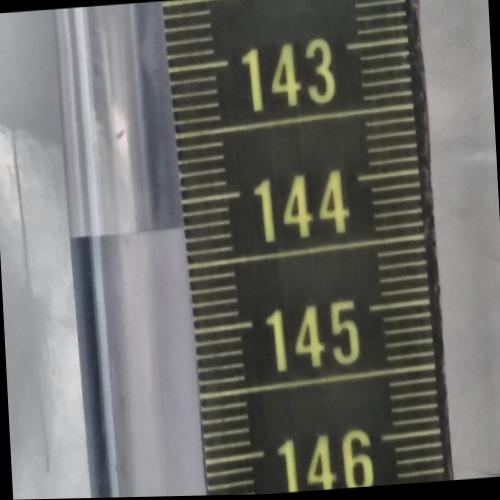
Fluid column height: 144.2 cm